Question: I gave up on this one. May be someone can see something obvious.
I have a trigger which updates variable 'time' when clicked on.
Next, I set TrackedSymbols->{time}, expecting the expression of the Manipulate to be re-evaluated only 'time' changes.
But I find that by changing another variable, which is NOT in the TrackedSymbols list, the expression is also being updated.
Here is an example
'''
Manipulate[
(
If[time == 0, n = 0];
Print[DateString[]];
n
),
{{time, 0, "run"}, 0, 20, AnimationRate -> 1, ControlType -> Trigger},
{{n, 0}, None},
TrackedSymbols -> {time}
]
'''
The above works AS EXPECTED. when I click the run, click Pause, then click reset, all works ok, expression is only updated when trigger is 'running'.
Now I add this one line, so the above becomes
'''
Manipulate[
(
If[time == 0, n = 0];
Print[DateString[]];
n=n+1; (* ADD THIS *)
n
),
{{time, 0, "run"}, 0, 20, AnimationRate -> 1, ControlType -> Trigger},
{{n, 0}, None},
TrackedSymbols -> {time}
]
'''
Now, I do the same as before, click 'run', followed by pause then reset. Expected the expression NOT to update since the trigger is reset. i.e. the 'time' variable is not changing.
But after 3-4 seconds of hitting the reset, the expression starts to update by itself, with the right side of the cell showing it is busy, this is without me hitting the run button or touching anything. The magic of Dynamics at work :)

Next, I moved the variable 'n' down to the Initialization section, and now the problem went away:
'''
Manipulate[
(
If[time == 0, n = 0];
Print[DateString[]];
n = n + 1;
n
),
{{time, 0, "run"}, 0, 20, AnimationRate -> 1, ControlType -> Trigger},
TrackedSymbols -> {time},
Initialization :>
(
n = 0;
)
]
'''
Now it will not update on its own as before.
My question is: Why when 'n' is written as '{{n, 0}, None}' there is the above problem with Manipulate? I always thought by using 'TrackedSymbols', only those symbols when changed value will Manipulate update the expression.
I am sure there is a simple reason for this, but after an hour on this, I can't see it. Sometimes I think that I will never fully understand Mathematica Dynamic[].
Thanks for any explanation.
I think the problem is in the Trigger itself. I must be not understanding how Trigger works. Clicking 'reset' on the trigger does not seem to stop it from ticking? I am really confused now.
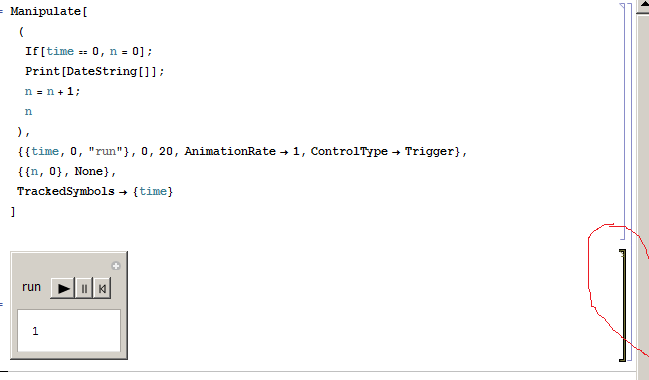
Answer: Try <URL>.